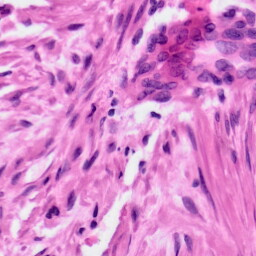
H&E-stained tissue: Ovarian